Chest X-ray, PA view. Patient: 50 years old, sex M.
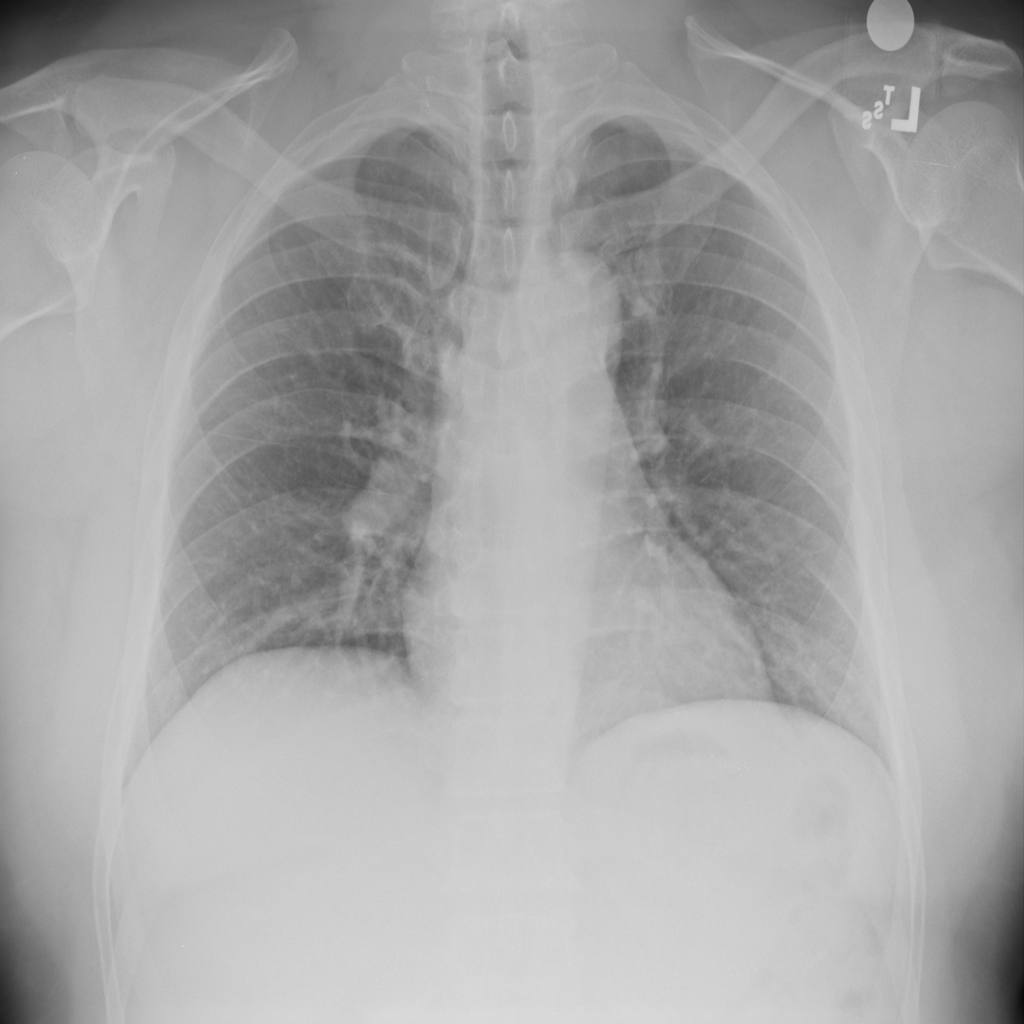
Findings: No Finding